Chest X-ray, PA view. Patient: 36 years old, sex F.
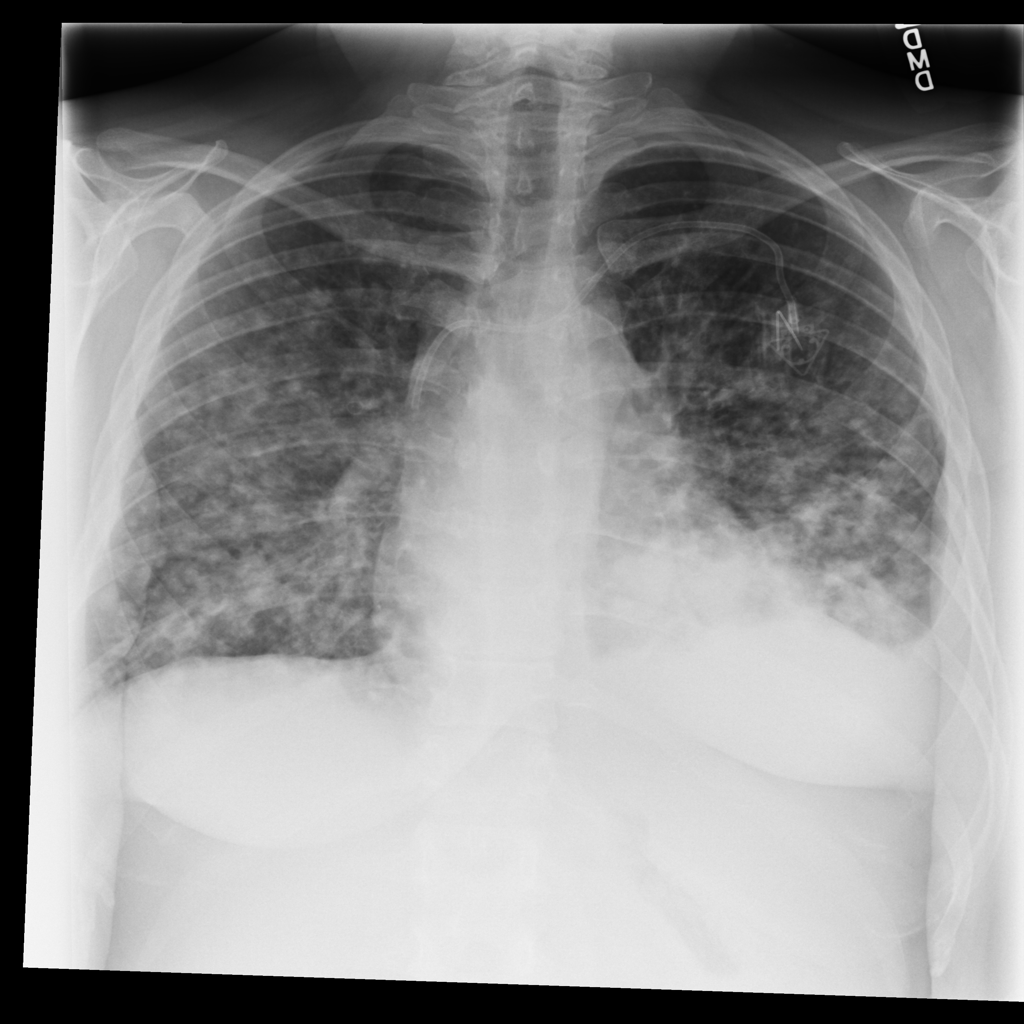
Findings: Cardiomegaly, Consolidation, Effusion, Infiltration, Mass, Nodule